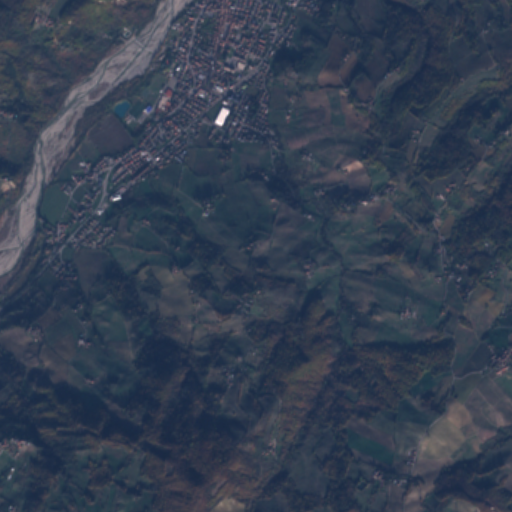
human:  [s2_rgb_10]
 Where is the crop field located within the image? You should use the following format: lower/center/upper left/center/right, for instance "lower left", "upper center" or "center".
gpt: The crop field is located in the upper right of the image.
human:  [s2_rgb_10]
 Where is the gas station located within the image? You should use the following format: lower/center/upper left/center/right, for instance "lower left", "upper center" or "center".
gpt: The gas station is located in the center left of the image.
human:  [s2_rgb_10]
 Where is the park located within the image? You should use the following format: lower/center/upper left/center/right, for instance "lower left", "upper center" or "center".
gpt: There is no park in the image.